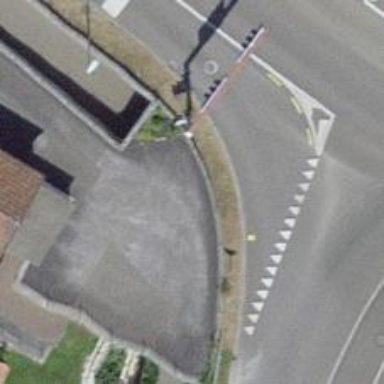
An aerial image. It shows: Footway tunnel.